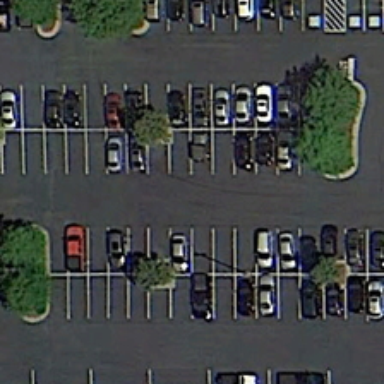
Some cars are parked in a parking lot with several sparse green trees .